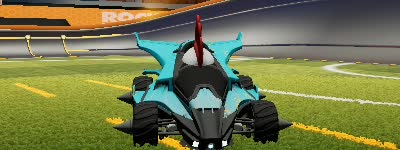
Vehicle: aftershock